【题型】解答题　【知识点】解析几何　【难度】easy
已知抛物线$\Gamma: y^2 = 4x$的焦点为$F$，准线为$l$，直线$l'$经过点$F$且与$\Gamma$交于点$A$、$B$.

(1) 若$|AB| = 5$，求线段$AB$的中点到$x$轴的距离；

(2) 设$O$为坐标原点，$M$为$\Gamma$上的动点，直线$AM$、$BM$分别与准线$l$交于点$C$、$D$. 求证：$\overrightarrow{OC} \cdot \overrightarrow{OD}$为常数.
【解答】
【解】（1）设$A(x_1,y_1)$，$B(x_2,y_2)$，因为$|AB| = |AF| + |BF| = x_1 + x_2 + 2 = 5$，所以$x_1 + x_2 = 3$.

由题意知直线$AB$的斜率存在，设直线$AB$的方程为$y = k(x - 1)$，

将直线方程代入抛物线方程得$k^2x^2 - (2k^2 + 4)x + k^2 = 0$.

因为$\Delta > 0$，所以$x_1 + x_2 = 2 + \dfrac{4}{k^2} = 3$，得$|k| = 2$.

设线段$AB$的中点$(x_0,y_0)$，则$|y_0| = \dfrac{1}{2}|y_1 + y_2| = \dfrac{1}{2}|k(x_1 + x_2 - 2)| = 1$，

所以线段$AB$的中点到$x$轴的距离为$1$.

（2）准线方程$x = -1$，设$A(x_1,y_1)$，$B(x_2,y_2)$，$M(x_0,y_0)$，$C(-1,y_3)$，$D(-1,y_4)$，

直线$AM$的斜率为$\dfrac{y_1 - y_0}{x_1 - x_0} = \dfrac{4}{y_1 + y_0}$，直线$BM$的斜率为$\dfrac{4}{y_2 + y_0}$，

直线$AM$的方程为$y = \dfrac{4}{y_1 + y_0}(x - x_0) + y_0$，直线$BM$的方程为$y = \dfrac{4}{y_2 + y_0}(x - x_0) + y_0$，

所以$y_3 = \dfrac{4}{y_1 + y_0}(-1 - x_0) + y_0 = \dfrac{-4 + y_1y_0}{y_1 + y_0}$，

$y_4 = \dfrac{4}{y_2 + y_0}(-1 - x_0) + y_0 = \dfrac{-4 + y_2y_0}{y_2 + y_0}$.

设直线$AB$的方程为：$x = my + 1$，代入抛物线方程得$y^2 - 4my - 4 = 0$，

$\Delta = 16m^2 + 16 > 0$，所以$y_1y_2 = -4$，

所以$y_3y_4 = \dfrac{(-4 + y_1y_0)(-4 + y_2y_0)}{(y_1 + y_0)(y_2 + y_0)} = \dfrac{y_1y_2y_0^2 - 4(y_1 + y_2)y_0 + 16}{y_0^2 + (y_1 + y_2)y_0 + y_1y_2}$

$= \dfrac{-4y_0^2 - 4(y_1 + y_2)y_0 + 16}{y_0^2 + (y_1 + y_2)y_0 - 4} = -4$.

所以$\overrightarrow{OC} \cdot \overrightarrow{OD} = 1 + y_3y_4 = -3$为常数.

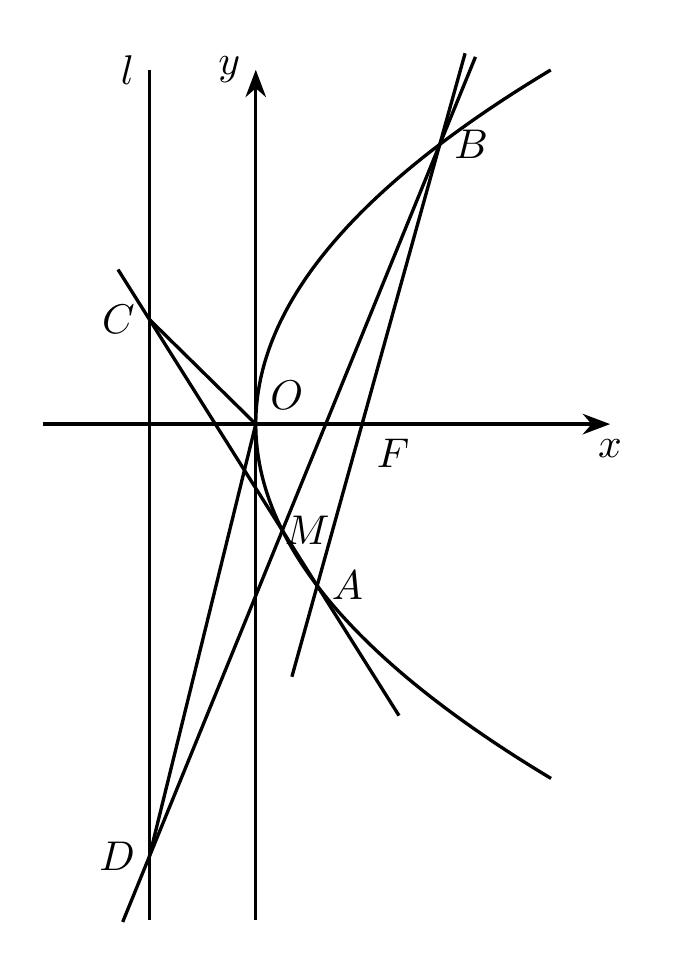